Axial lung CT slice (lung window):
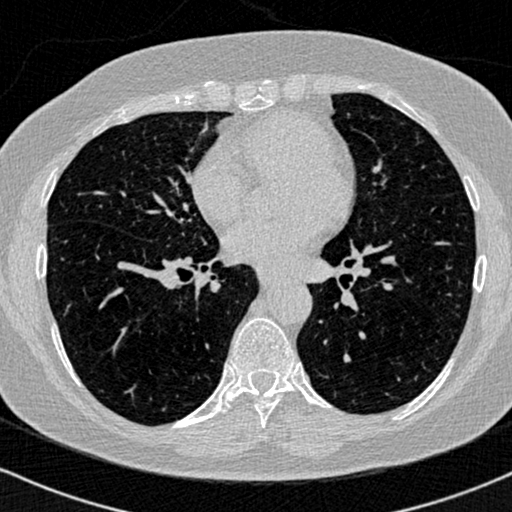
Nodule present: no